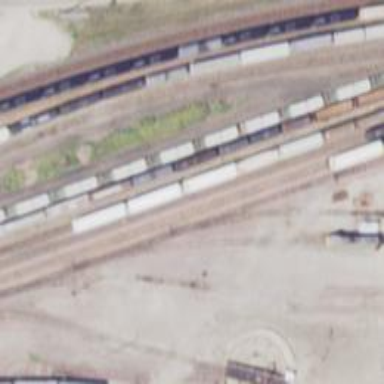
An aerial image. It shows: Railway siding for service.